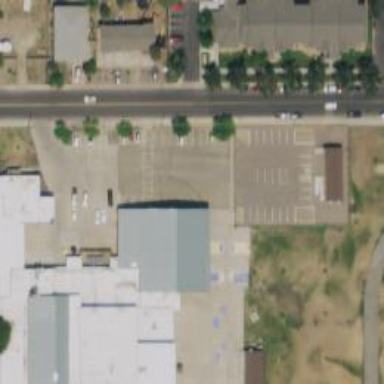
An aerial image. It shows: Parking space.